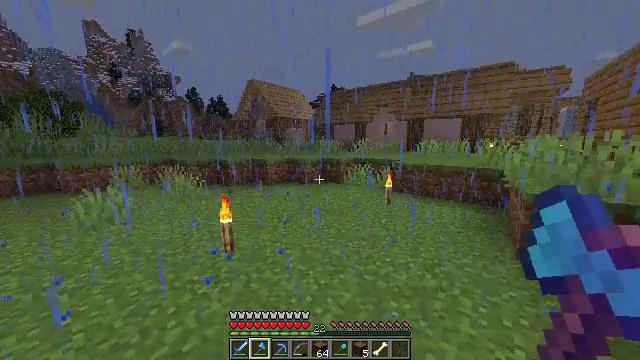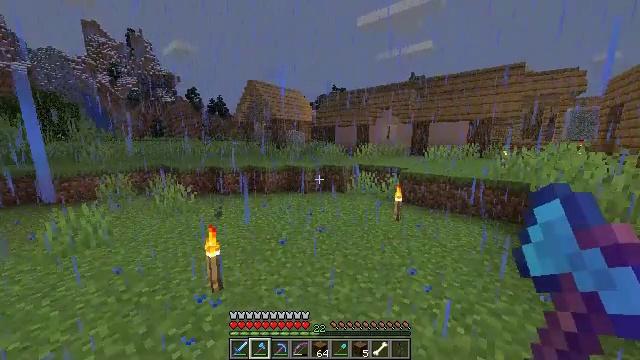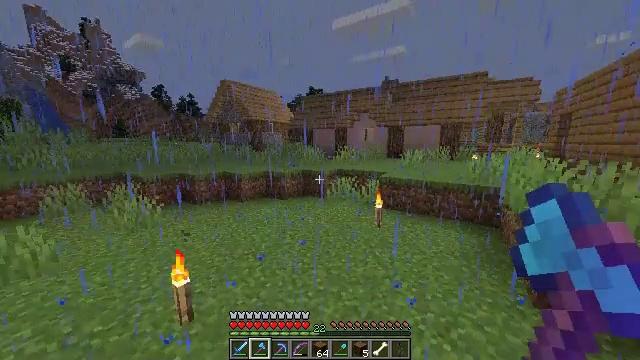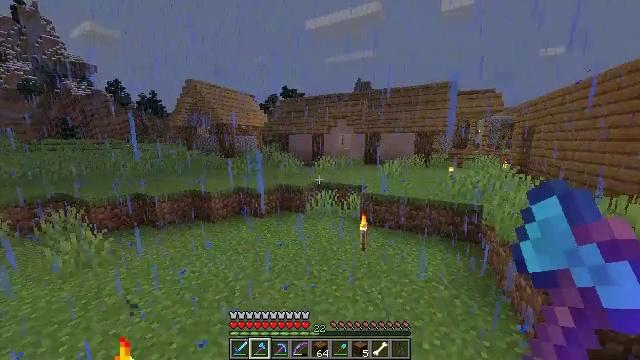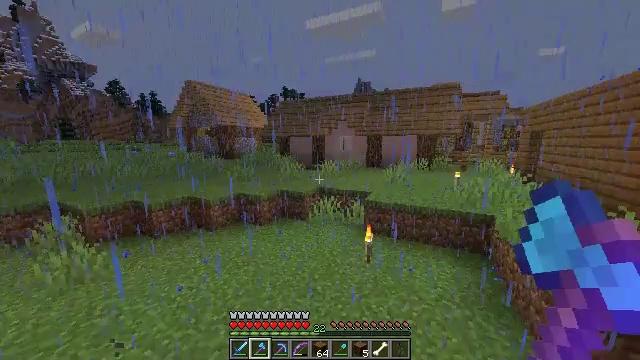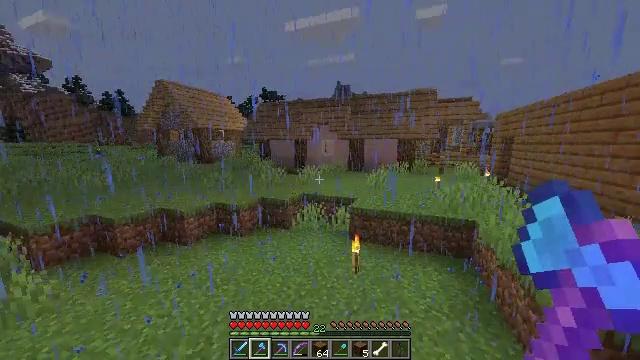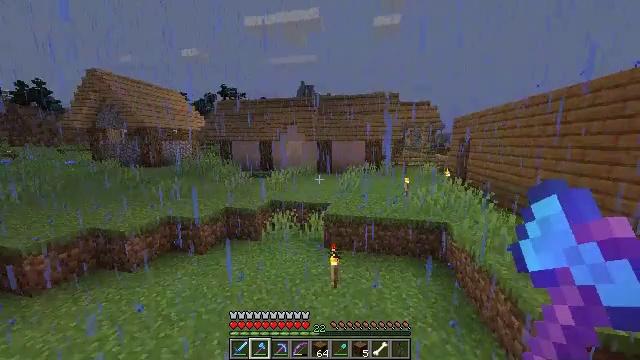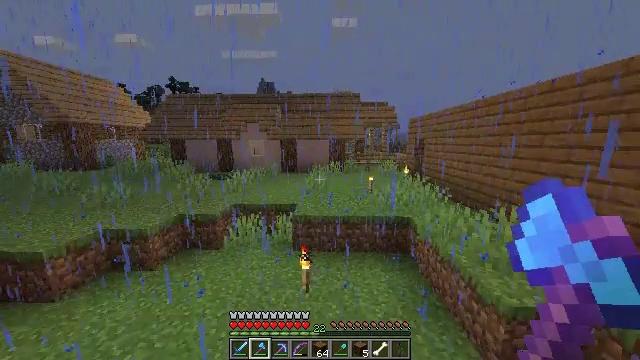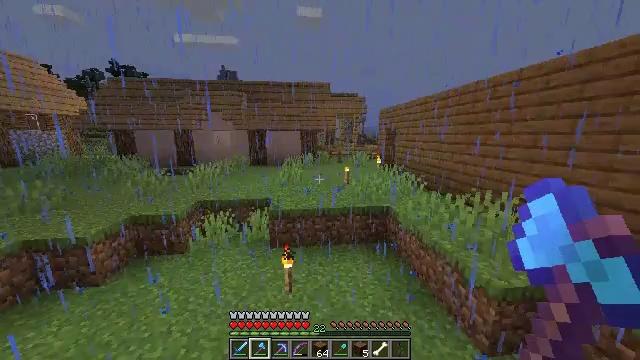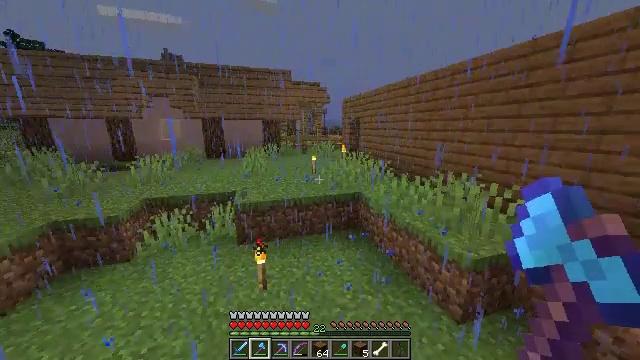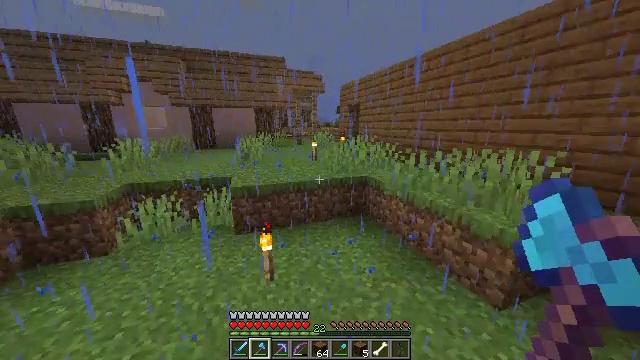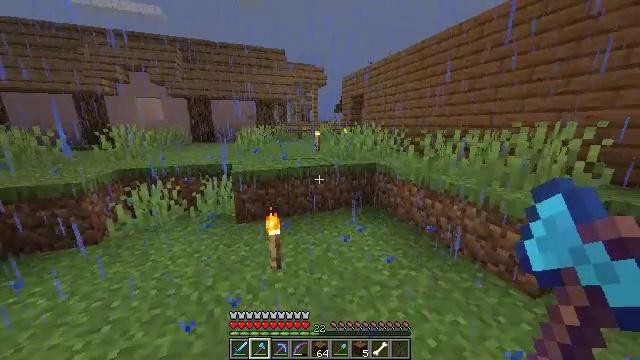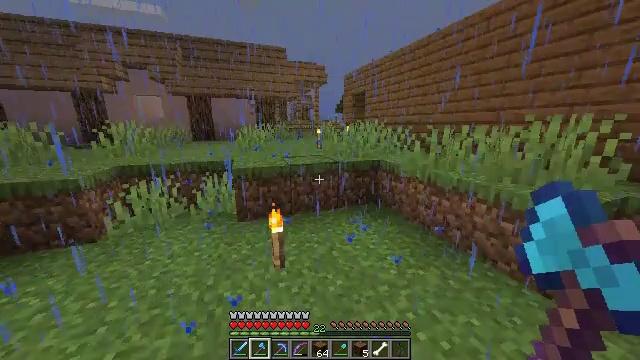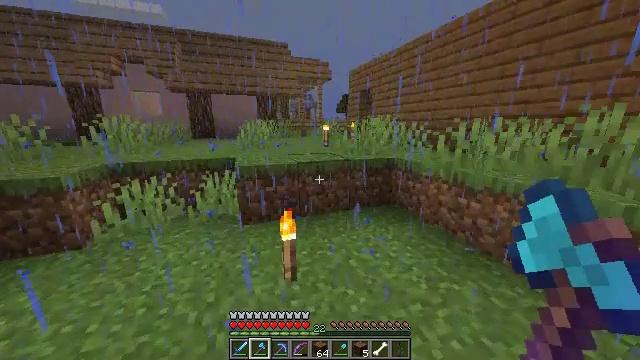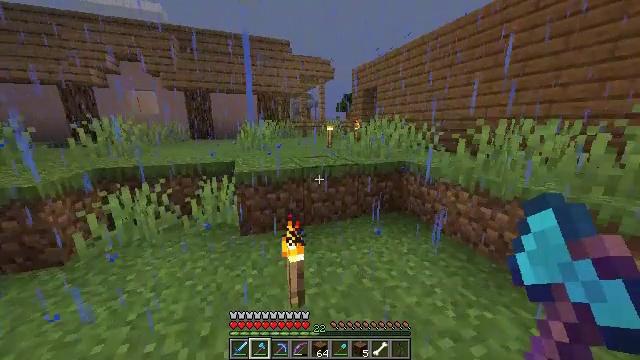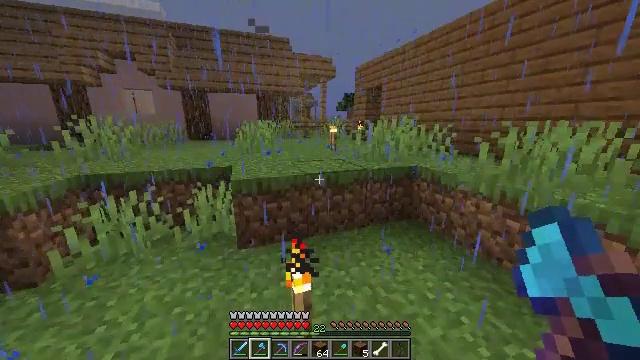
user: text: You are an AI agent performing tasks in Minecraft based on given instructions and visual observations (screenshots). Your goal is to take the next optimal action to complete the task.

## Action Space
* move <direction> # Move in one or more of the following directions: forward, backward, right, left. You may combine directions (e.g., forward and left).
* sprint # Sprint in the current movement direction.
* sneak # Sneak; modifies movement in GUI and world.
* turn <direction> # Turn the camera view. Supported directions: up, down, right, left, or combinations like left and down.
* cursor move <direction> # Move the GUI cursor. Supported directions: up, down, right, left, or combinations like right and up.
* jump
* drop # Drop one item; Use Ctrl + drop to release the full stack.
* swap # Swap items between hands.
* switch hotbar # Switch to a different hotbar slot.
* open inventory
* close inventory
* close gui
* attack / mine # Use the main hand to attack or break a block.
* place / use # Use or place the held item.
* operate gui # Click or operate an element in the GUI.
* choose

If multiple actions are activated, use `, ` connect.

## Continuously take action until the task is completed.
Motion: motion action
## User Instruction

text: Dig out the mushroom stem.
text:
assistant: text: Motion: move forward, sprint, jump
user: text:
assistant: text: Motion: move forward, sprint, turn right, jump
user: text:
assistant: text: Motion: move forward, sprint, turn right, jump
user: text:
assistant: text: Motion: move forward, sprint, jump
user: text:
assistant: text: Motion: move forward, sprint, turn right, jump
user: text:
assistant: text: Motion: move forward, sprint, turn right, jump
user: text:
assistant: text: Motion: move forward, sprint, turn right, jump
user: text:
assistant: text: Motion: move forward, sprint, turn right and down, jump
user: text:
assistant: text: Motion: move forward, sprint, turn right and down, jump
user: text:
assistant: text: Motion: move forward, sprint, turn right
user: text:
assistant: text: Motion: move forward, sprint
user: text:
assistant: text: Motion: move forward, sprint
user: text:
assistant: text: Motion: move forward, sprint
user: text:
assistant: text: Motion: move forward, sprint
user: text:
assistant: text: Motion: move forward, sprint
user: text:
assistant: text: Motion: move forward, sprint
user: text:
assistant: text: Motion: move forward, sprint
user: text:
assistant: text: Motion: move forward, sprint, turn down, jump
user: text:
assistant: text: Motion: move forward, sprint, jump
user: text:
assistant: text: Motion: move forward, sprint, jump
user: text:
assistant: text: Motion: move forward, sprint, jump
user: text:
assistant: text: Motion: move forward, sprint, turn right, jump
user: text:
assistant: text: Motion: move forward, sprint, jump
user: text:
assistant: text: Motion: move forward, sprint, jump
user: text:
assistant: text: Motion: move forward, sprint, jump
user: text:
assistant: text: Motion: move forward, sprint, turn right, jump
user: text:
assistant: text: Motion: move forward, sprint, jump
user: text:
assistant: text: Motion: move forward, sprint, jump
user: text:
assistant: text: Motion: move forward, sprint, turn down, jump
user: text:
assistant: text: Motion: move forward, sprint, jump